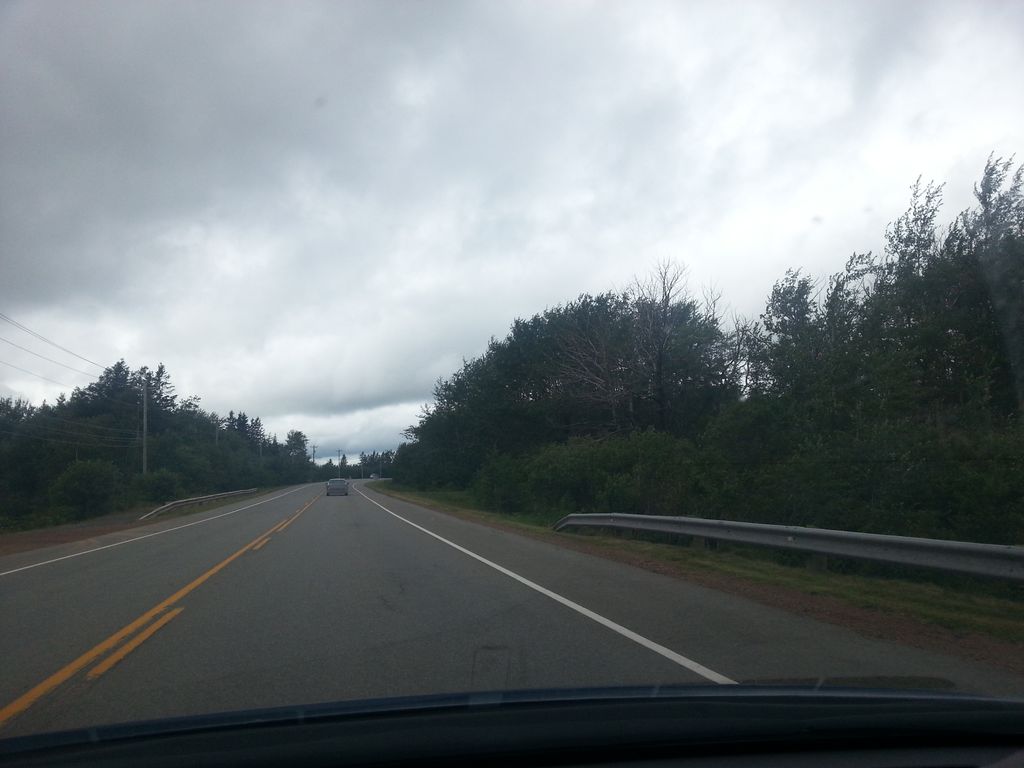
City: charlottetown